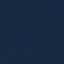
Land use / land cover: SeaLake